Question: I've got an icon, with a checkbox next to it, contained in a panel. The panel has a hover effect, and I want to select the box when the panel is clicked.
I'd like to consume or prevent all events to the checkbox, only selecting it programatically. I'd like the box to appear "enabled" onscreen, while "behind the scenes" it's pretty much non-functional. (Selection would happen from a click in the panel.)
Further, when I mouse enter/exit the checkbox, I'd like nothing to happen. I've got a hover effect on the panel. Right now, I can enter the panel, but then when I enter the box, the panel exits, and looks un-hovered.
So, - enter, exit, click, etc. From previous research I recall the buzzwords "consume events", but I can't seem to drum up the appropriate searches to make this happen :)
============

This panel (purple) has an icon (hamburger) and a checkbox (UI LAF). I want to hover the panel, not lose the hover when I enter the checkbox, and toggle the checkbox when the (parent) panel is clicked.
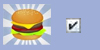
Answer: My final solution for this was to use an 'EmptyBorder' on the left side of the checkbox, and BlackPanda's mouse listener solution:
'''
public class CheckboxPanel extends JPanel {
private final JCheckBox checkBox = new JCheckBox();
private final Image img;
public CheckboxPanel (final Image img0) {
super();
this.img = img0;
// Left padding of 20 allows mouseovers on image that trigger the box.
checkBox.setBorder(new EmptyBorder(0, 20, 0, 0));
add(checkBox);
this.addMouseListener(new MouseAdapter() {
@Override
public void mouseClicked(final MouseEvent me) {
checkBox.doClick();
}
});
}
public JCheckBox getCheckBox() {
return this.checkBox;
}
@Override
protected void paintComponent(final Graphics g) {
super.paintComponent(g);
g.drawImage(img, 0, 0, null);
}
}
'''